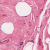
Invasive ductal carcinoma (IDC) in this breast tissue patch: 0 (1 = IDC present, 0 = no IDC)